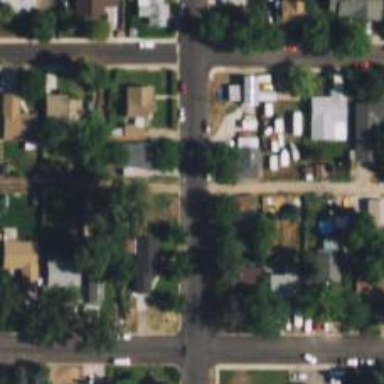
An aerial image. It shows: Alleyway designated as service road.